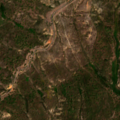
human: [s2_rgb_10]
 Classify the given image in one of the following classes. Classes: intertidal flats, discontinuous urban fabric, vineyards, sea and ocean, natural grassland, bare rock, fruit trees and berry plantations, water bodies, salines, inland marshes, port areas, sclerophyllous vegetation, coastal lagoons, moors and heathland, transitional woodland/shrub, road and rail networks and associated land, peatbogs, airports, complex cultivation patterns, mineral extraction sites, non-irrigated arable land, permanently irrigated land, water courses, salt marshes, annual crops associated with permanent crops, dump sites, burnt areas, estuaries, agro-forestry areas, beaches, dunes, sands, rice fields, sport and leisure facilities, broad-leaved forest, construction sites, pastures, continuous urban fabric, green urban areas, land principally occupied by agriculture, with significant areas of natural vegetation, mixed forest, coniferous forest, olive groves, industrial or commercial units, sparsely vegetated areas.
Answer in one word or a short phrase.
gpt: agro-forestry areas, broad-leaved forest, transitional woodland/shrub